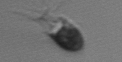
Label: Balanion